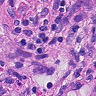
Metastatic tissue present: no